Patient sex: M
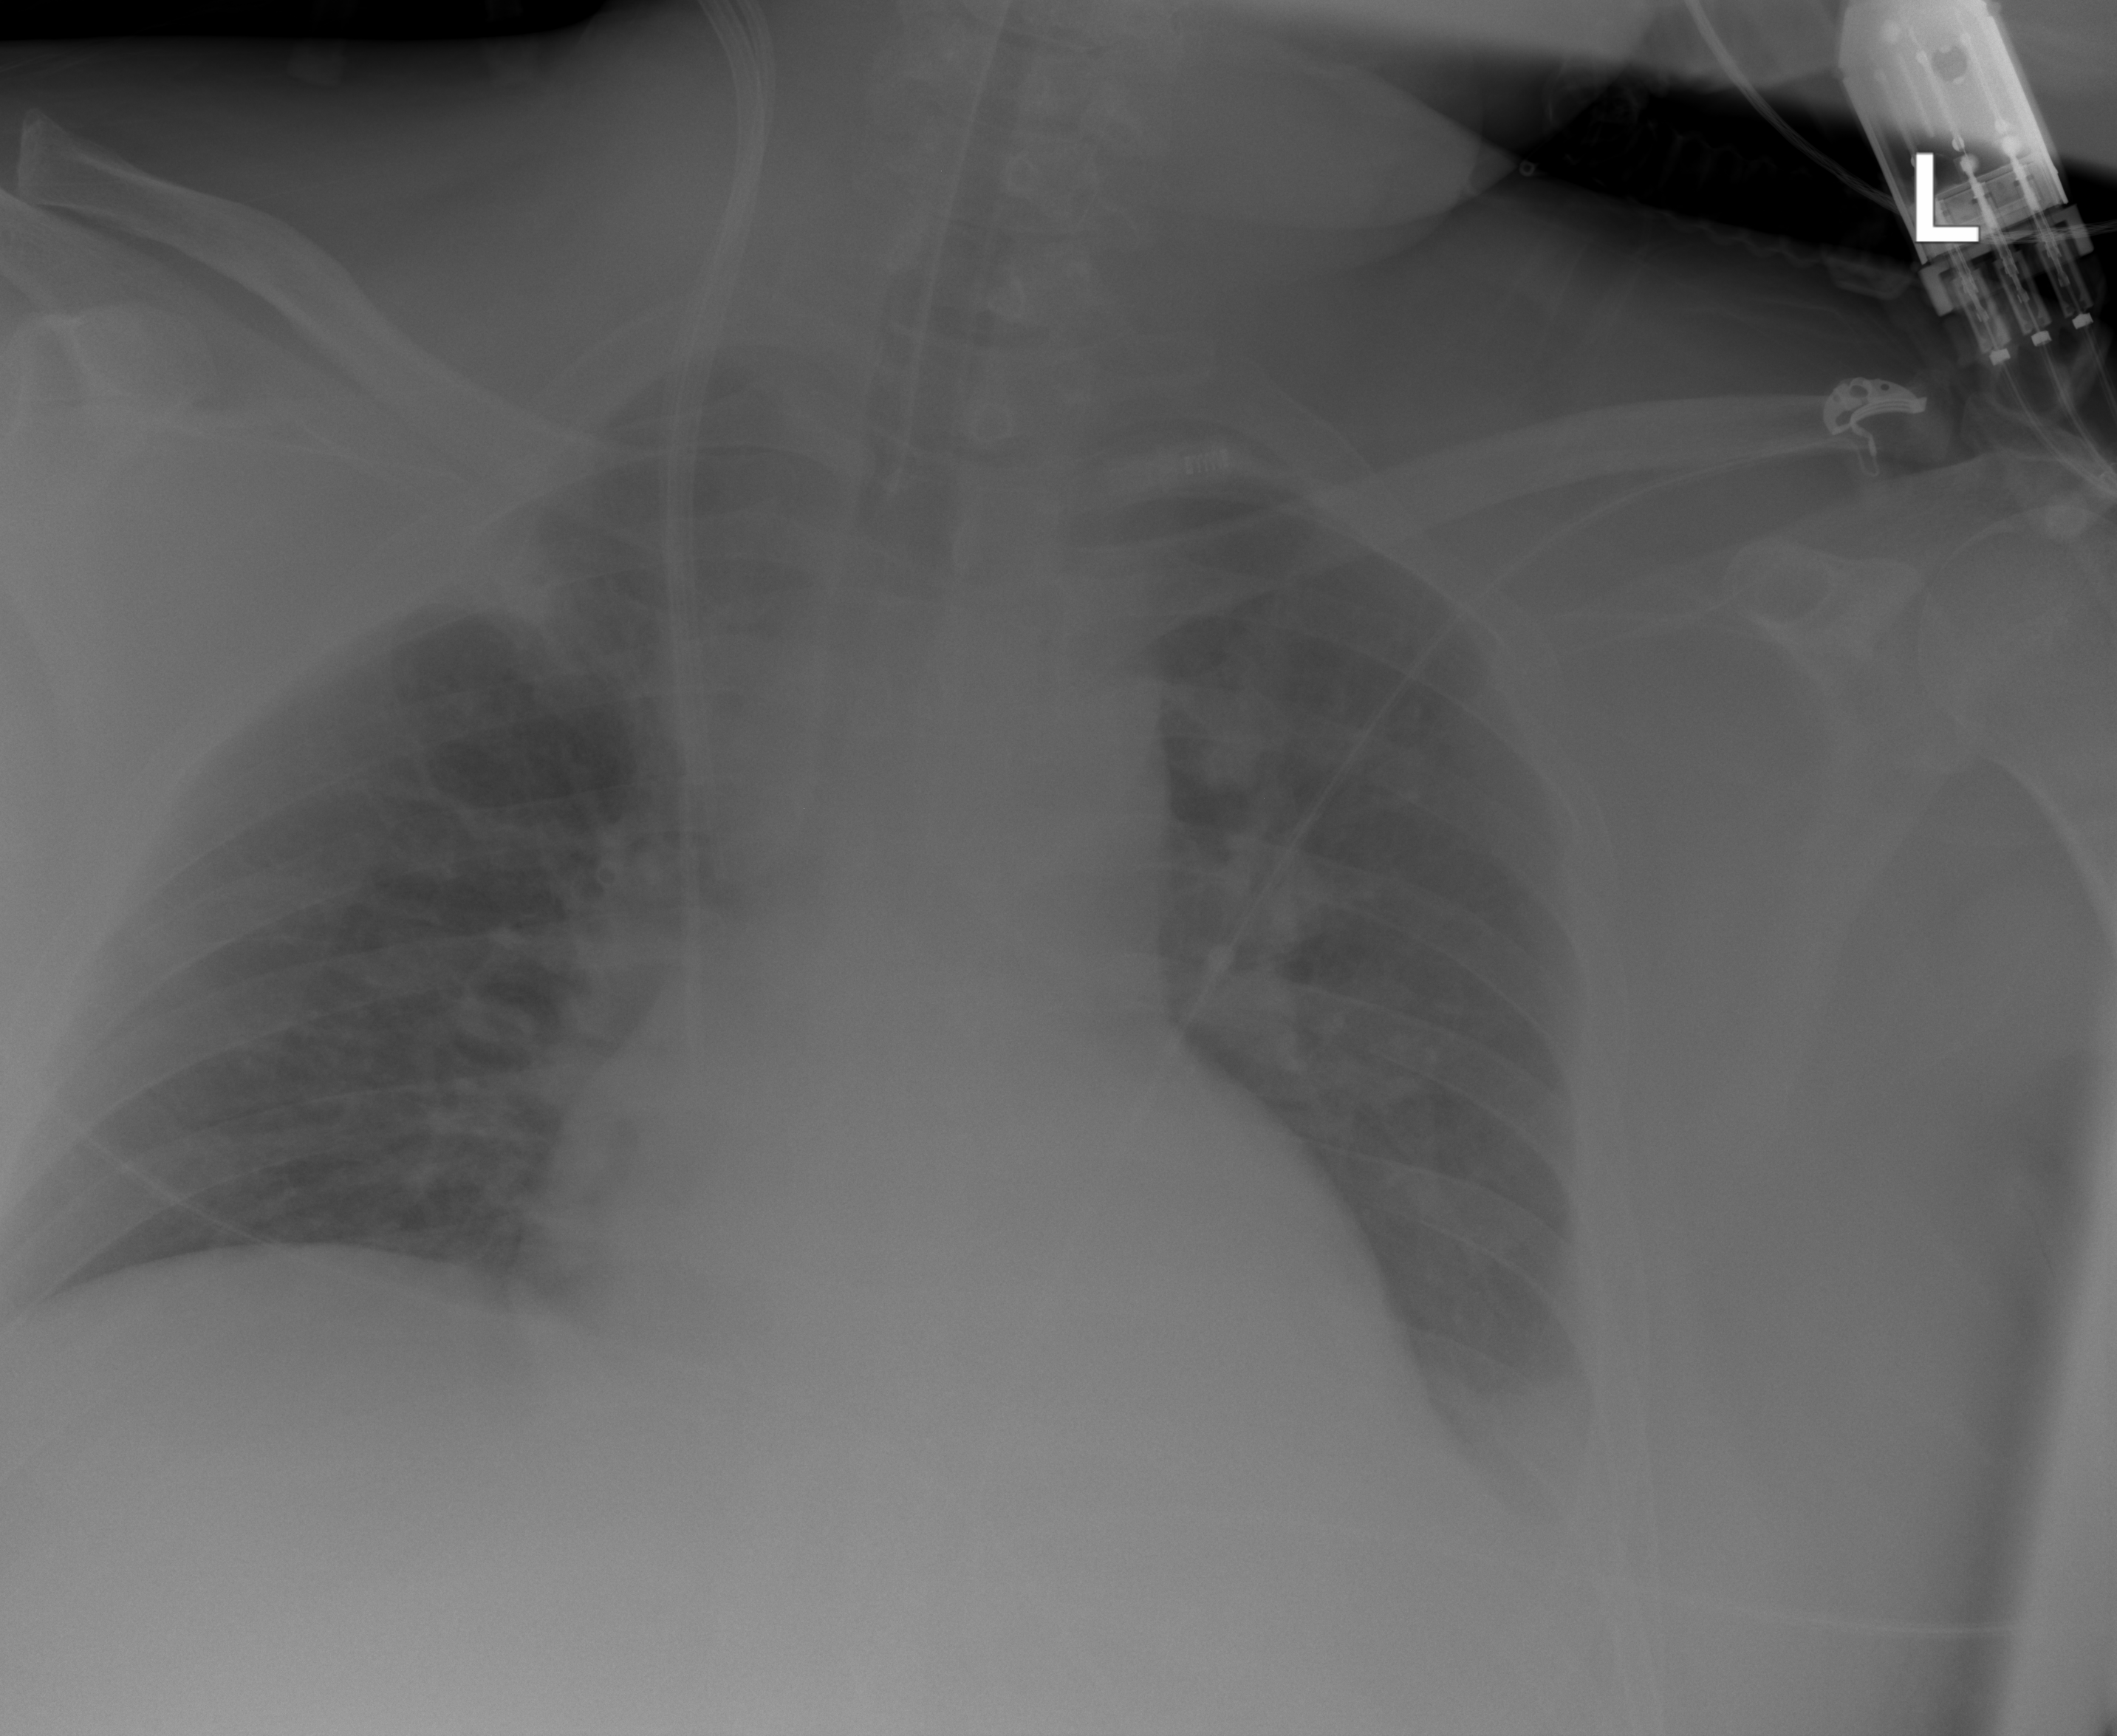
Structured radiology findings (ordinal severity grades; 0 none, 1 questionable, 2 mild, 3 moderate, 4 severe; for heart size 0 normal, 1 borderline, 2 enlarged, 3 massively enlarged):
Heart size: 2
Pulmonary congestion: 2
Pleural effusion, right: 0
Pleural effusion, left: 2
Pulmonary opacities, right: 0
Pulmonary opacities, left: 0
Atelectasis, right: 2
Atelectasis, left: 2